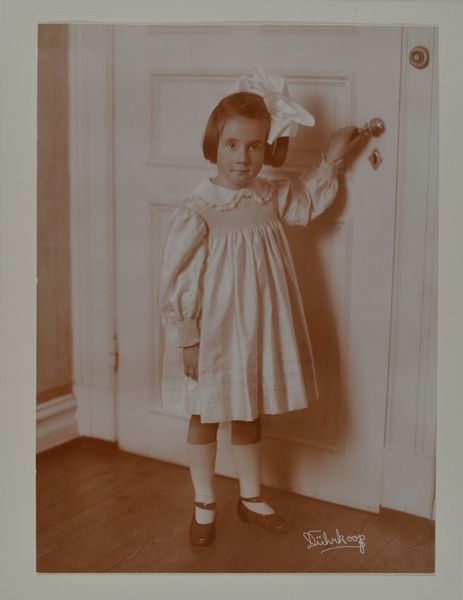
Titel: Renate Scholz
Künstler: Minya Diez-Dührkoop
Standort: Hamburg
Institution: Museum für Kunst und Gewerbe Hamburg
Schlagwörter: silber, bildnis, portrait, foto, fotografie, photographie, photo, lichtbild, silbergelatine, konterfei, albumseite, brom, bildwerke, angewandte und bildende kunst, hessische systematik, porträt, mädchen, silbergelatinepapier, bromsilbergelatinepapier, entwicklungspapier, gelatinepapier, schwarzweißpositivverfahren, silbersalzverfahren, schwarzweißfotografie, porträtfotografie, porträtphotographie, tür